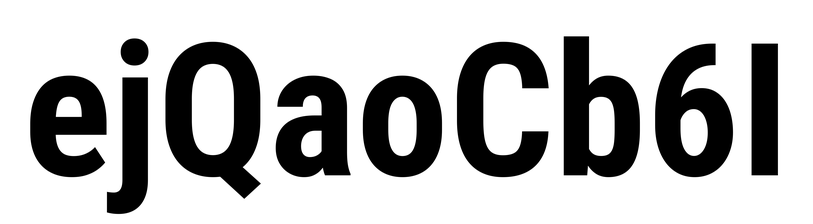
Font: Roboto_Condensed_Bold